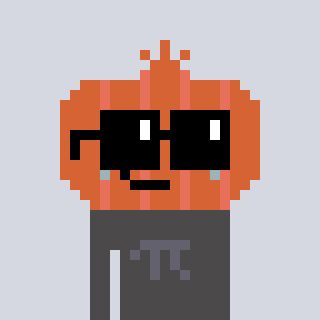
a pixel art character with square black sunglasses, a onion-shaped head and a grayscale-colored body on a cool background